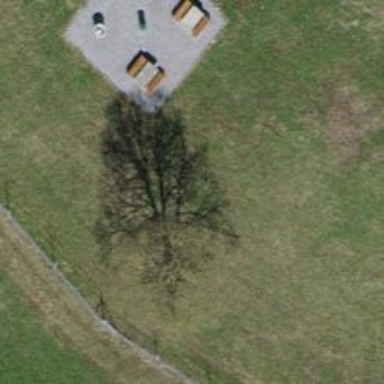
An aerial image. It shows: Beautiful tree in nature.